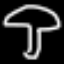
Label: mushroom